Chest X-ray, PA view. Patient: 44 years old, sex M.
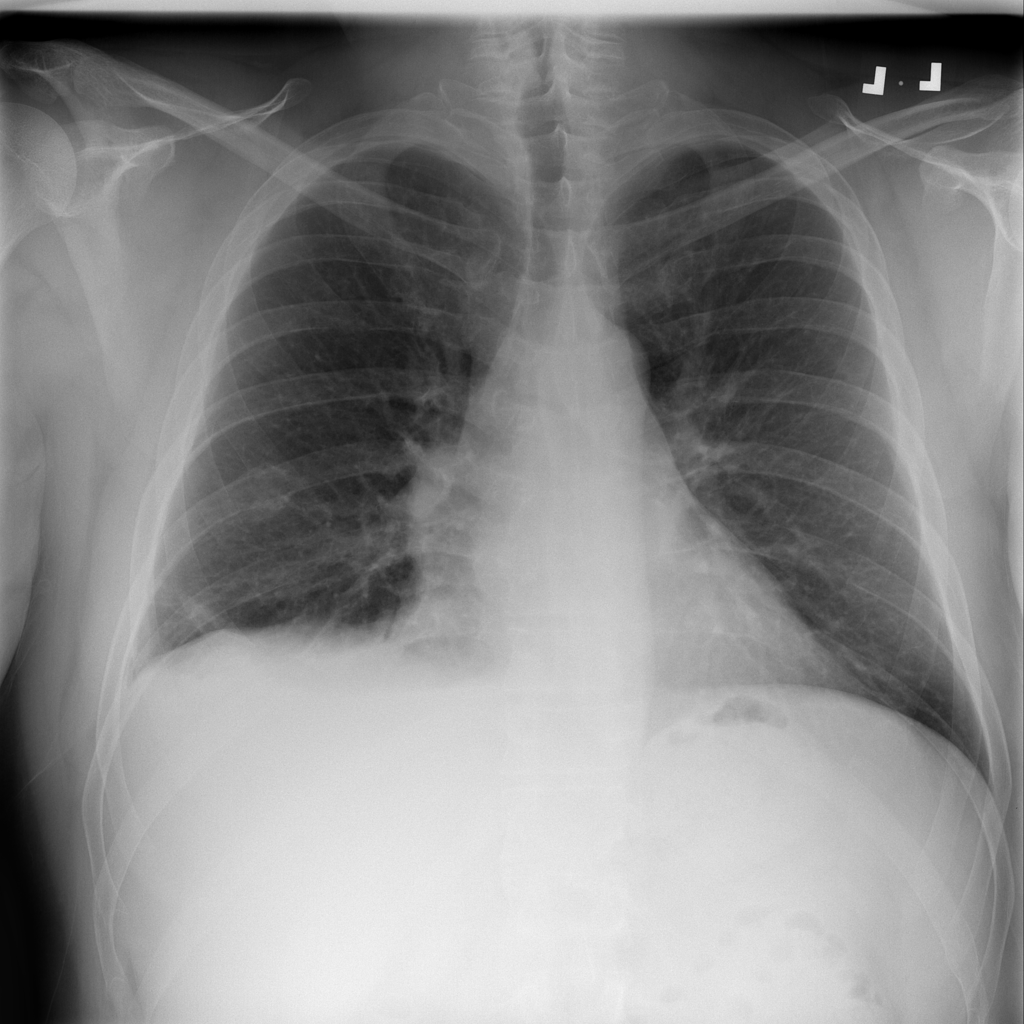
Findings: Atelectasis, Mass